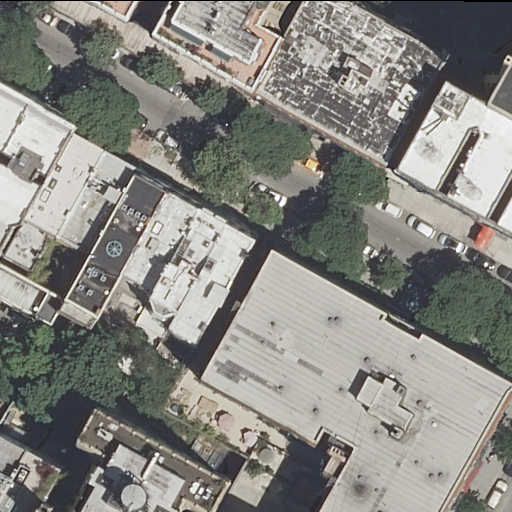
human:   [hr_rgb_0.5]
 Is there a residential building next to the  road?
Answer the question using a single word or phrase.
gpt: yes

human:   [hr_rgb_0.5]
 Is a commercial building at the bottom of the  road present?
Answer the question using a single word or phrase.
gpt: no

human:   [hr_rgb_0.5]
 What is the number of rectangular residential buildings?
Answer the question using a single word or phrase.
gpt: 11

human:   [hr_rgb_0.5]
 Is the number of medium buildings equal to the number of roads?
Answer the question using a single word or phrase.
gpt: no

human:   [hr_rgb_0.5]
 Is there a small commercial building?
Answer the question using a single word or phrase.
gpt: no

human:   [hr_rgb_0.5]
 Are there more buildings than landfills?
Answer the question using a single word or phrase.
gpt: yes

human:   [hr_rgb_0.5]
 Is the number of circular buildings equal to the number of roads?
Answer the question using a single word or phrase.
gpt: no

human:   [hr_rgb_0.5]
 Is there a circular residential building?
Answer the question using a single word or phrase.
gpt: no

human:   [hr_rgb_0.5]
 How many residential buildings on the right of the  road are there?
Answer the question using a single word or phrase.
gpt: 3

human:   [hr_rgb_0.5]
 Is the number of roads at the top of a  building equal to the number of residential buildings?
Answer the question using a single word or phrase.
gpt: no

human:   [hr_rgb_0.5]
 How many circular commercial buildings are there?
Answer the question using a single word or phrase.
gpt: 0

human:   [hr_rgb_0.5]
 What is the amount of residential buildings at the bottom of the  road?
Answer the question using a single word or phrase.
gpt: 8

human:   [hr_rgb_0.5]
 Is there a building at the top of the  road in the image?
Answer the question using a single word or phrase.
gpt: yes

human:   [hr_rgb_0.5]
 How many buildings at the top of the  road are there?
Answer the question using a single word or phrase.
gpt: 3

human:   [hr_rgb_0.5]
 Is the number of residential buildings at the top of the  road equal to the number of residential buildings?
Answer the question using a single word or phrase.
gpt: no

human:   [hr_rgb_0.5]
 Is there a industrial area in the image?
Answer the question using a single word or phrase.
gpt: no

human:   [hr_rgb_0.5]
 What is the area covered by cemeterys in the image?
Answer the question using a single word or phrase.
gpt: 0m2

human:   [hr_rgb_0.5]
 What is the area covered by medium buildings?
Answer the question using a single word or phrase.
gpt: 2528m2

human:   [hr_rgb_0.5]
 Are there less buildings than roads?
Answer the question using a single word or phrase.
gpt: no

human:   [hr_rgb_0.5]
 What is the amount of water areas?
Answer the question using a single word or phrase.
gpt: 0

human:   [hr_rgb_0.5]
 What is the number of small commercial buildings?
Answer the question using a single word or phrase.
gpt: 0

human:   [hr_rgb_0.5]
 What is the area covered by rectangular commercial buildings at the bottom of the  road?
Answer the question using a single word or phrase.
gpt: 0m2

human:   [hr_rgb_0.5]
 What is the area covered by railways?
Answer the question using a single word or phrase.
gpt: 0m2

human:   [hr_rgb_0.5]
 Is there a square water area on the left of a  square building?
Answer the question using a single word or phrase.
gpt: no

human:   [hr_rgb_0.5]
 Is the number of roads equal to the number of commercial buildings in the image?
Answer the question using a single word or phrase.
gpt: no

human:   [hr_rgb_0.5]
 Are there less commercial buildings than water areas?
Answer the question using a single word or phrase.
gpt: no

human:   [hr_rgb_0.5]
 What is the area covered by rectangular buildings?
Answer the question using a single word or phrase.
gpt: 4229m2

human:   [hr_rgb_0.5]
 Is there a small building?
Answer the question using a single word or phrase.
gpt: yes

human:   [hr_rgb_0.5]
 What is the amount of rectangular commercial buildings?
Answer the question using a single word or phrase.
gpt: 0

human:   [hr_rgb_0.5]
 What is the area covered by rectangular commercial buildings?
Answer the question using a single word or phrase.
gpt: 0m2

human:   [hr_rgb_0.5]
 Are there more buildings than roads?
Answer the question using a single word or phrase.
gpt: yes

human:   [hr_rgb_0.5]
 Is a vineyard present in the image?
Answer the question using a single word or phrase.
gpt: no

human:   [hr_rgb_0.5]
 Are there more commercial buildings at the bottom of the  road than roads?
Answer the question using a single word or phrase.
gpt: no

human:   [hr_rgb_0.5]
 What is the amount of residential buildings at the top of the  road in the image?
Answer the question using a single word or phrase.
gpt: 3

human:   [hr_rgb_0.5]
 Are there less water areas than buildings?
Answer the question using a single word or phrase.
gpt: yes

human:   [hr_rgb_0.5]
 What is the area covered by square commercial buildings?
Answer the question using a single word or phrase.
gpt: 0m2